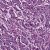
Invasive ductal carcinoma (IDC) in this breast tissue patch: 1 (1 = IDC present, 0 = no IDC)